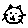
Label: cat